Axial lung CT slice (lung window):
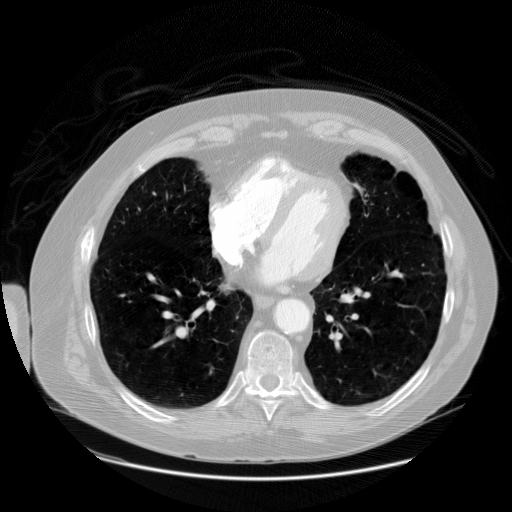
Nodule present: no